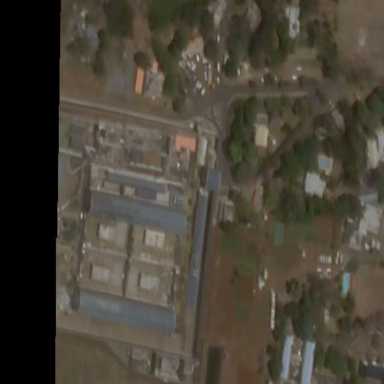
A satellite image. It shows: Prison.